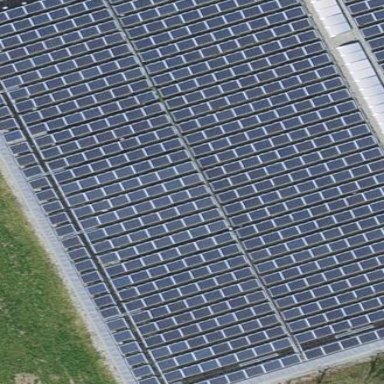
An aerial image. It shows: Solar power generator using photovoltaic method with solar photovoltaic panel types.